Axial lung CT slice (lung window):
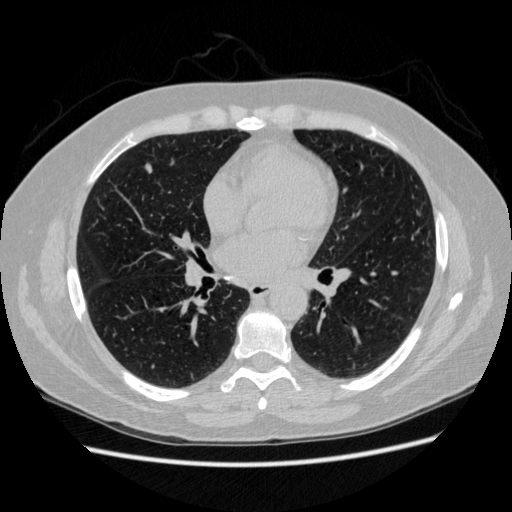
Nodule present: yes
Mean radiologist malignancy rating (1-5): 3